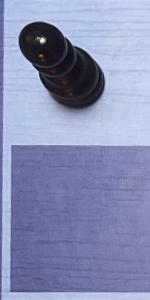
Label: Empty